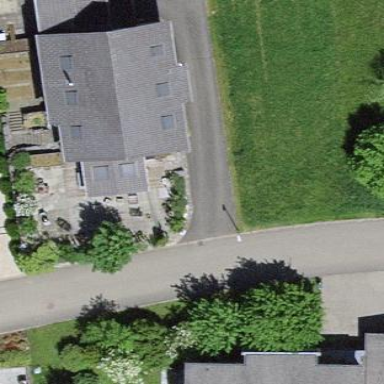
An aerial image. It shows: Simple and straightforward house.